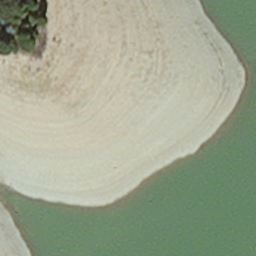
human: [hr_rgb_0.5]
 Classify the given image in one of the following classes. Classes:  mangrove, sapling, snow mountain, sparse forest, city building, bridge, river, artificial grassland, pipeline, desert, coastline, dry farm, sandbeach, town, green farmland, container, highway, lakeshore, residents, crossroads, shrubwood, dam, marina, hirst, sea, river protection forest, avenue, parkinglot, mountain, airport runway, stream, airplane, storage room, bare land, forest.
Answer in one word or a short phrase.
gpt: hirst